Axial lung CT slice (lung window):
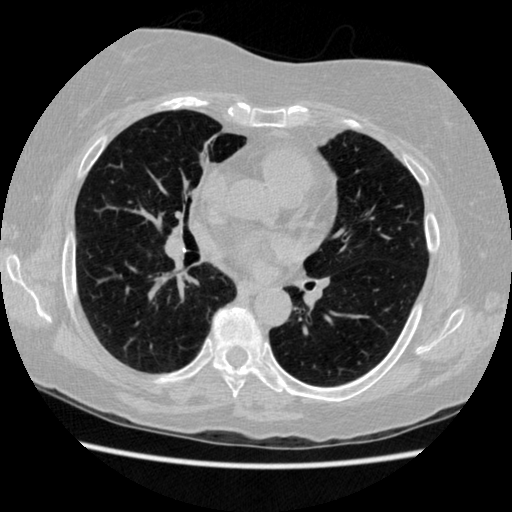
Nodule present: no